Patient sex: M
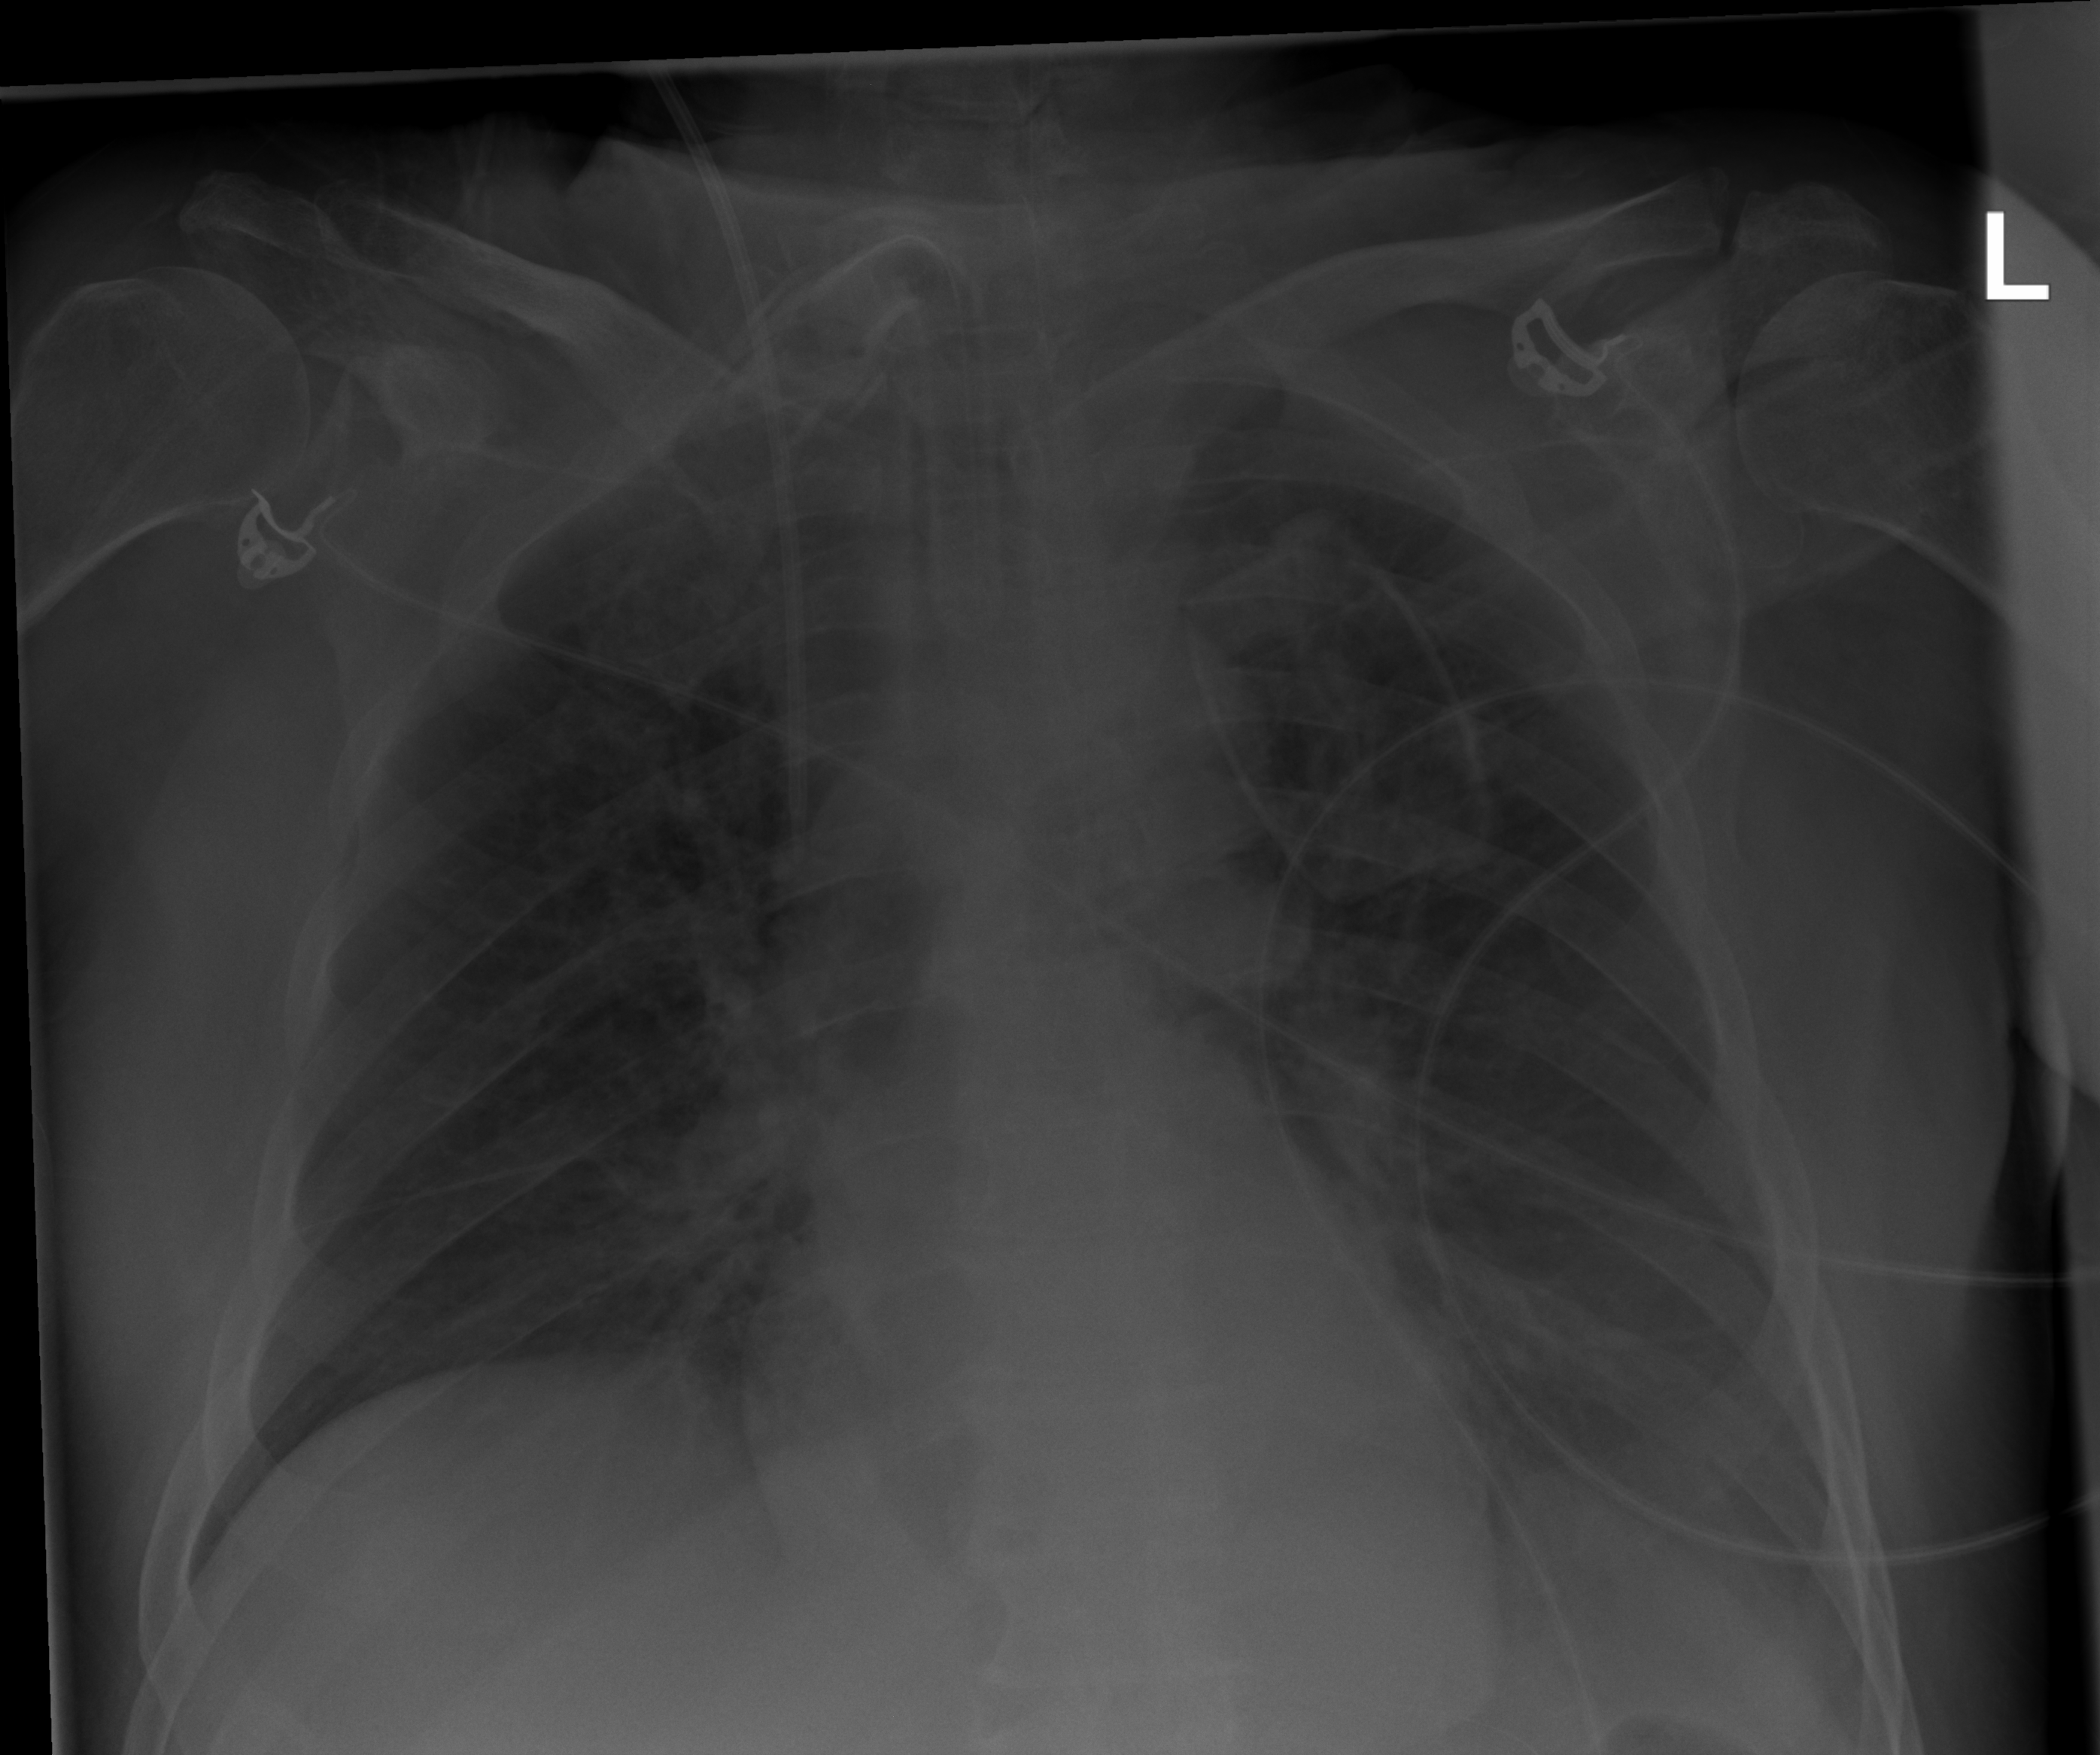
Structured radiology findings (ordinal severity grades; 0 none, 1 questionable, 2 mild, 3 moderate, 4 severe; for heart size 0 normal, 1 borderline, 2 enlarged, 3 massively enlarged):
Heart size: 0
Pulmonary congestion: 0
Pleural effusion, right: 0
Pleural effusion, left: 0
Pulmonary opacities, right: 2
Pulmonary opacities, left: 0
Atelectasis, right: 0
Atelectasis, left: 0